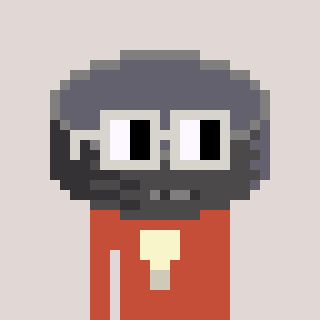
a pixel art character with square light gray glasses, a hockey puck-shaped head and a rust-colored body on a warm background